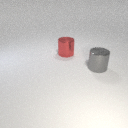
large gray metal cylinder to the right of large red metal cylinder